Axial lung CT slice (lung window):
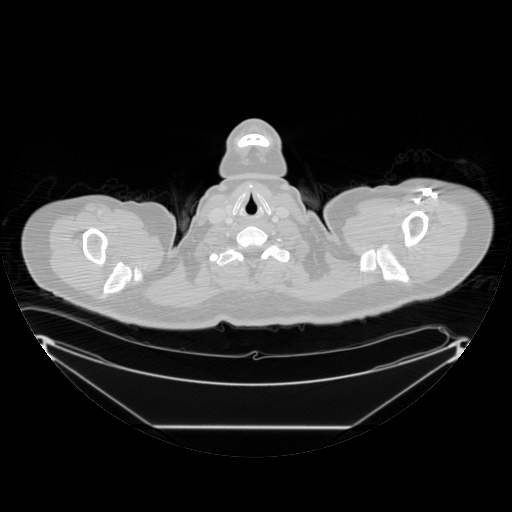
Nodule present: no